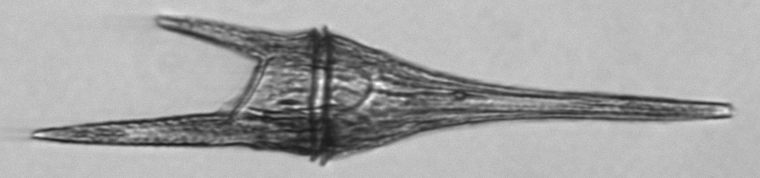
Label: Tripos_furca